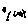
Label: flower